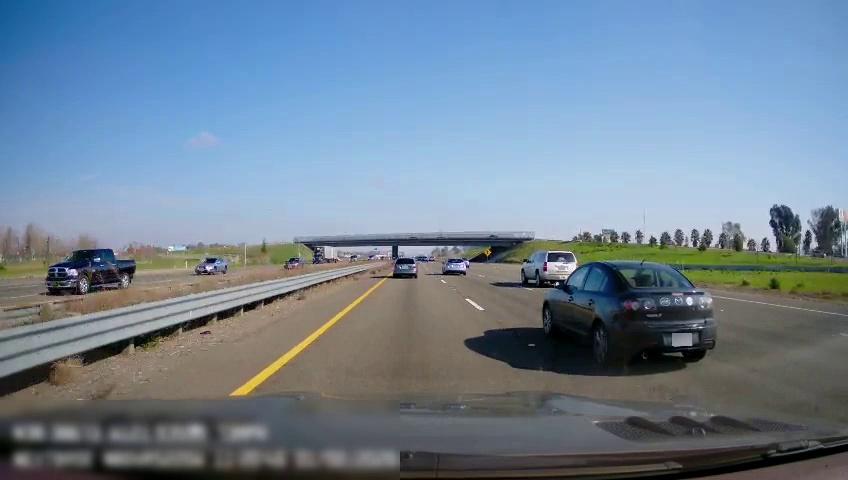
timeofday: Day
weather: Sunny
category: Drivable Space
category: Drivable Space
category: Vehicles | Car
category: Vehicles | SUV
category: Vehicles | Car
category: Vehicles | Car
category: Vehicles | Car
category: Vehicles | Truck
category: Vehicles | Truck
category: Vehicles | Car
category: Vehicles | Car
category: Vehicles | SUV
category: Lanes | Current Lane
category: Lanes | Current Lane
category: Lanes | Alternate Lane
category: Lanes | Alternate Lane
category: Lanes | Alternate Lane
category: Lanes | Opposite Lane